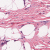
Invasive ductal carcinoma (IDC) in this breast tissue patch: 1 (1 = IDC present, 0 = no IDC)